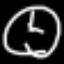
Label: clock